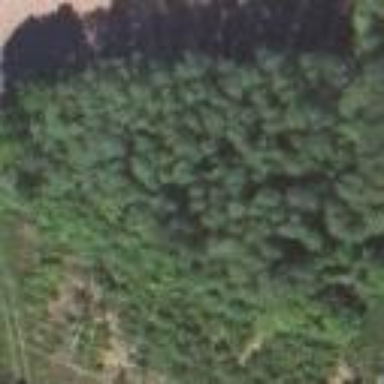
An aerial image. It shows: Forest area.